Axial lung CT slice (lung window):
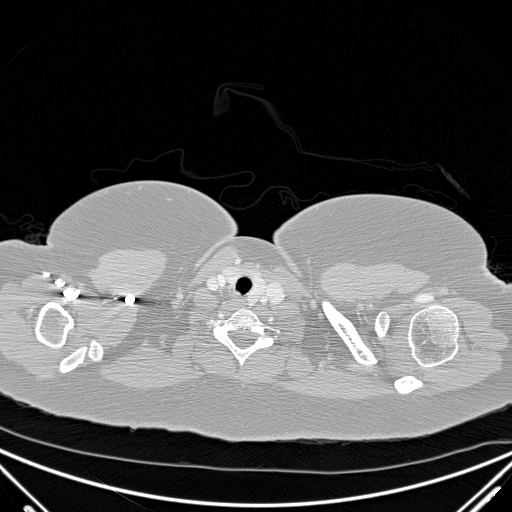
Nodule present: no